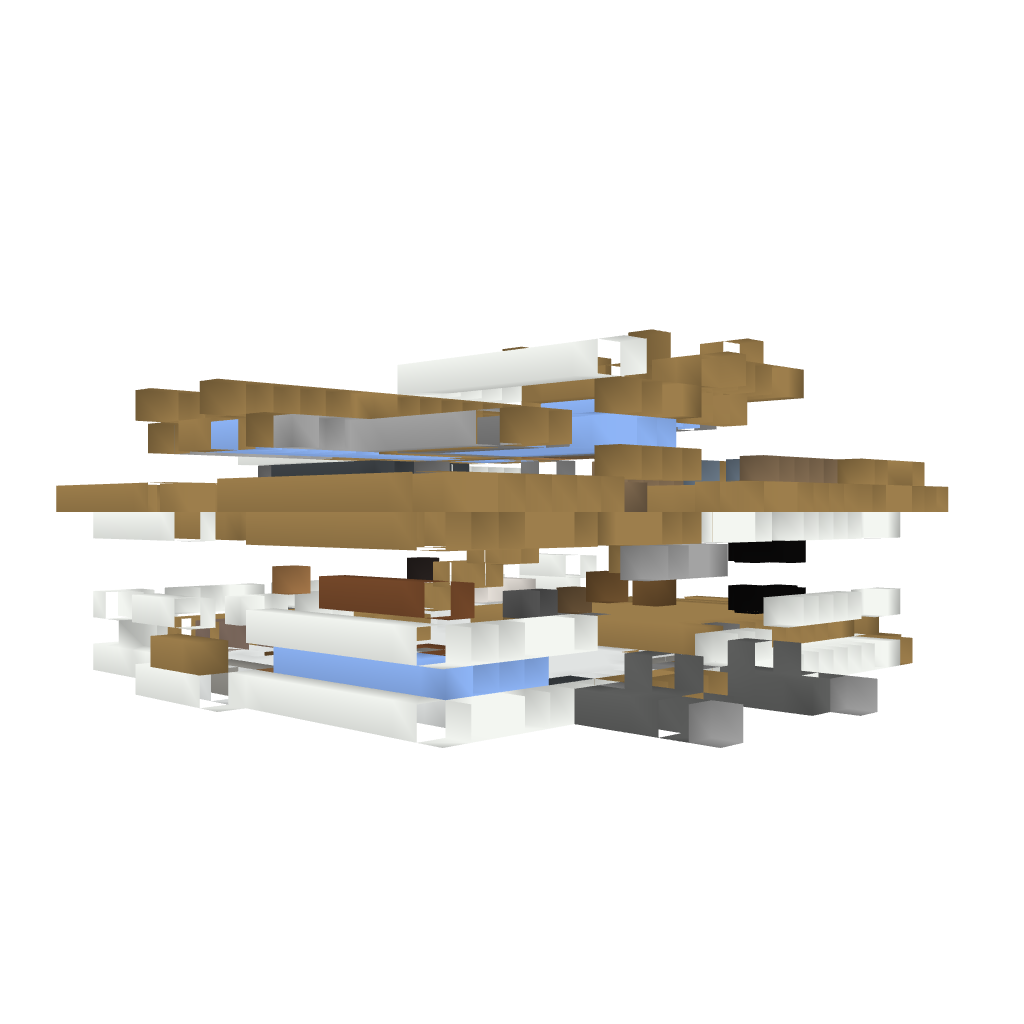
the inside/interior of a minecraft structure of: modern home